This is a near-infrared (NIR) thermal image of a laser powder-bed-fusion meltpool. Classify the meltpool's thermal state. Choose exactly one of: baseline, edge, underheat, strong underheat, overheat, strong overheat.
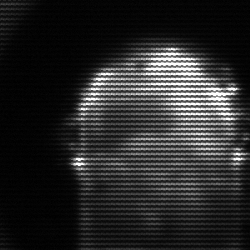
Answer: baseline